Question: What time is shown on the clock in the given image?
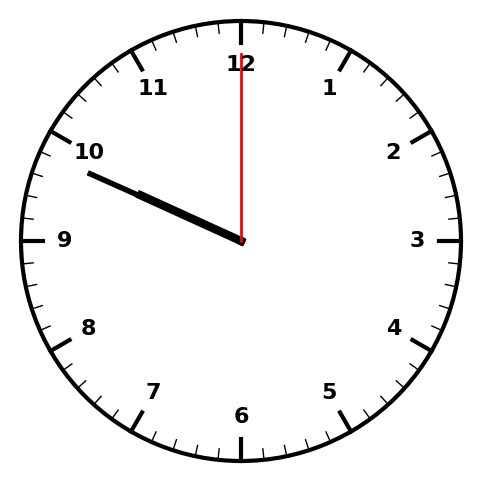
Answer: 09:49:00